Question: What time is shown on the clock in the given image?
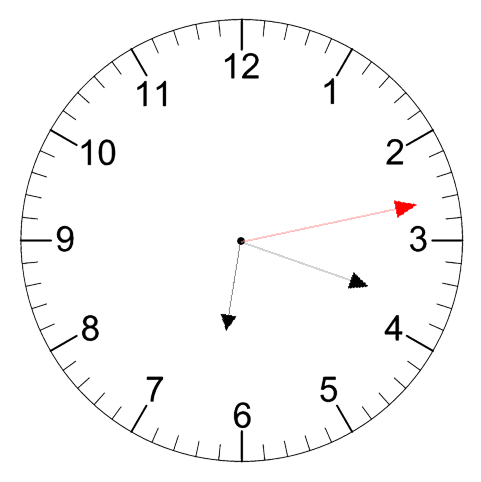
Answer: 06:18:13